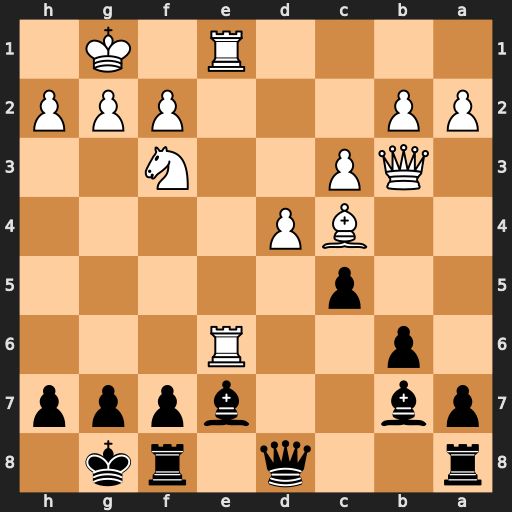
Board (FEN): r2q1rk1/pb2bppp/1p2R3/2p5/2BP4/1QP2N2/PP3PPP/4R1K1
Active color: b
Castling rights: -
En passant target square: -
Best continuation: fxe6 Bxe6+ Kh8